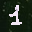
Label: 1